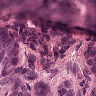
Metastatic tissue present: yes